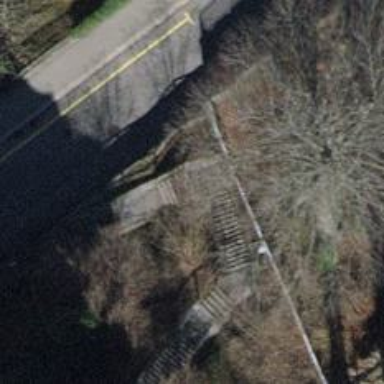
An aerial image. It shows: Road with steps.